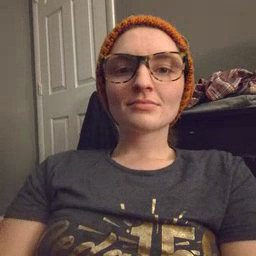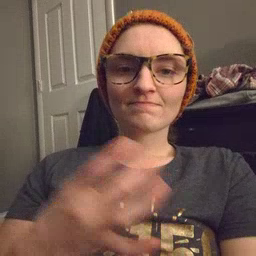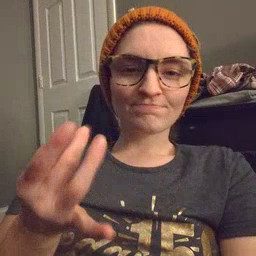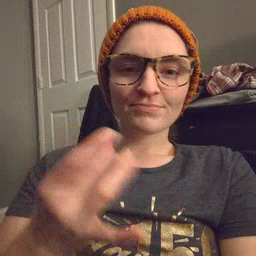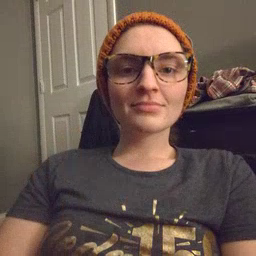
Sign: sticky